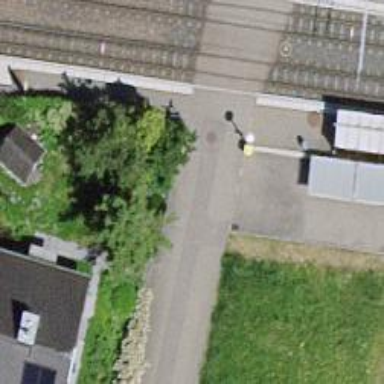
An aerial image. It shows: Post box.